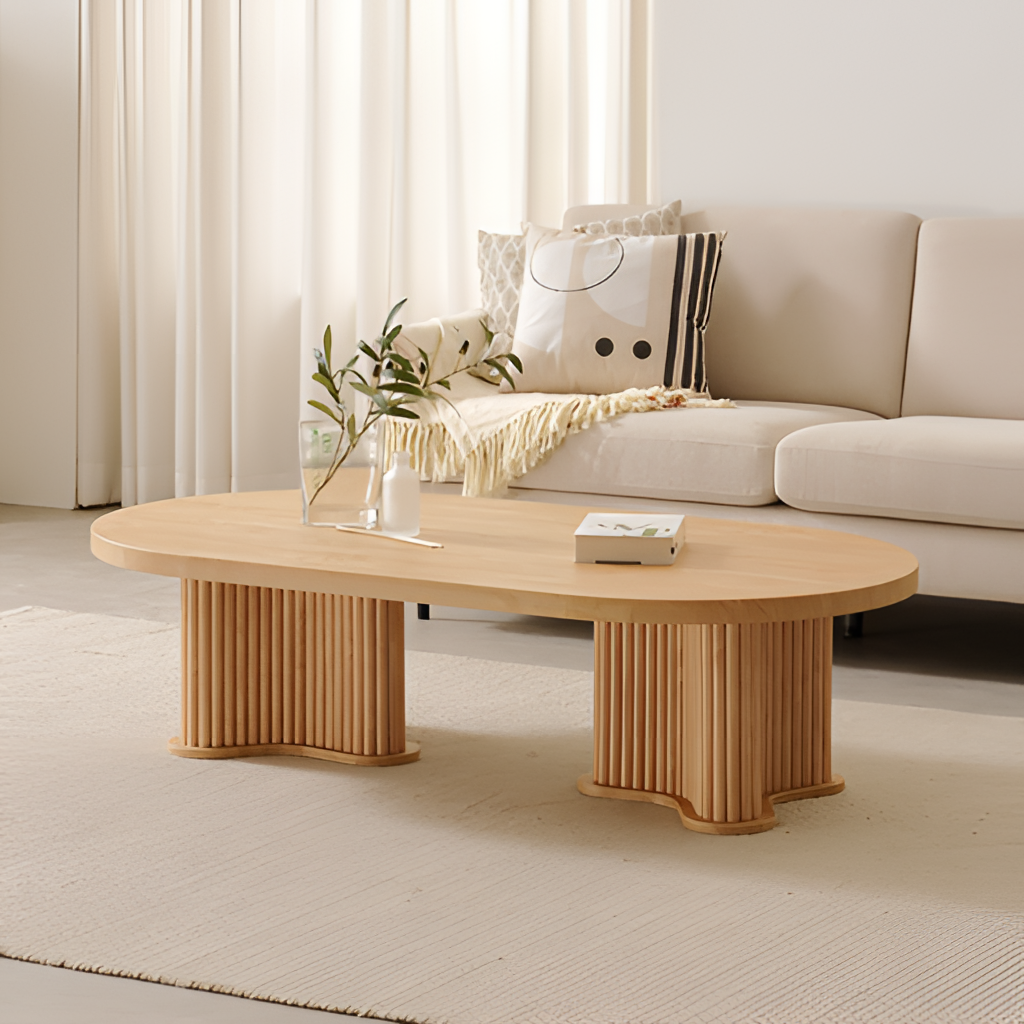
light brown wood coffee table, living room, minimalist, fabric wallpaper, with solid pattern, carpet flooring, with solid pattern